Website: crate-barrel
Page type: billing-address
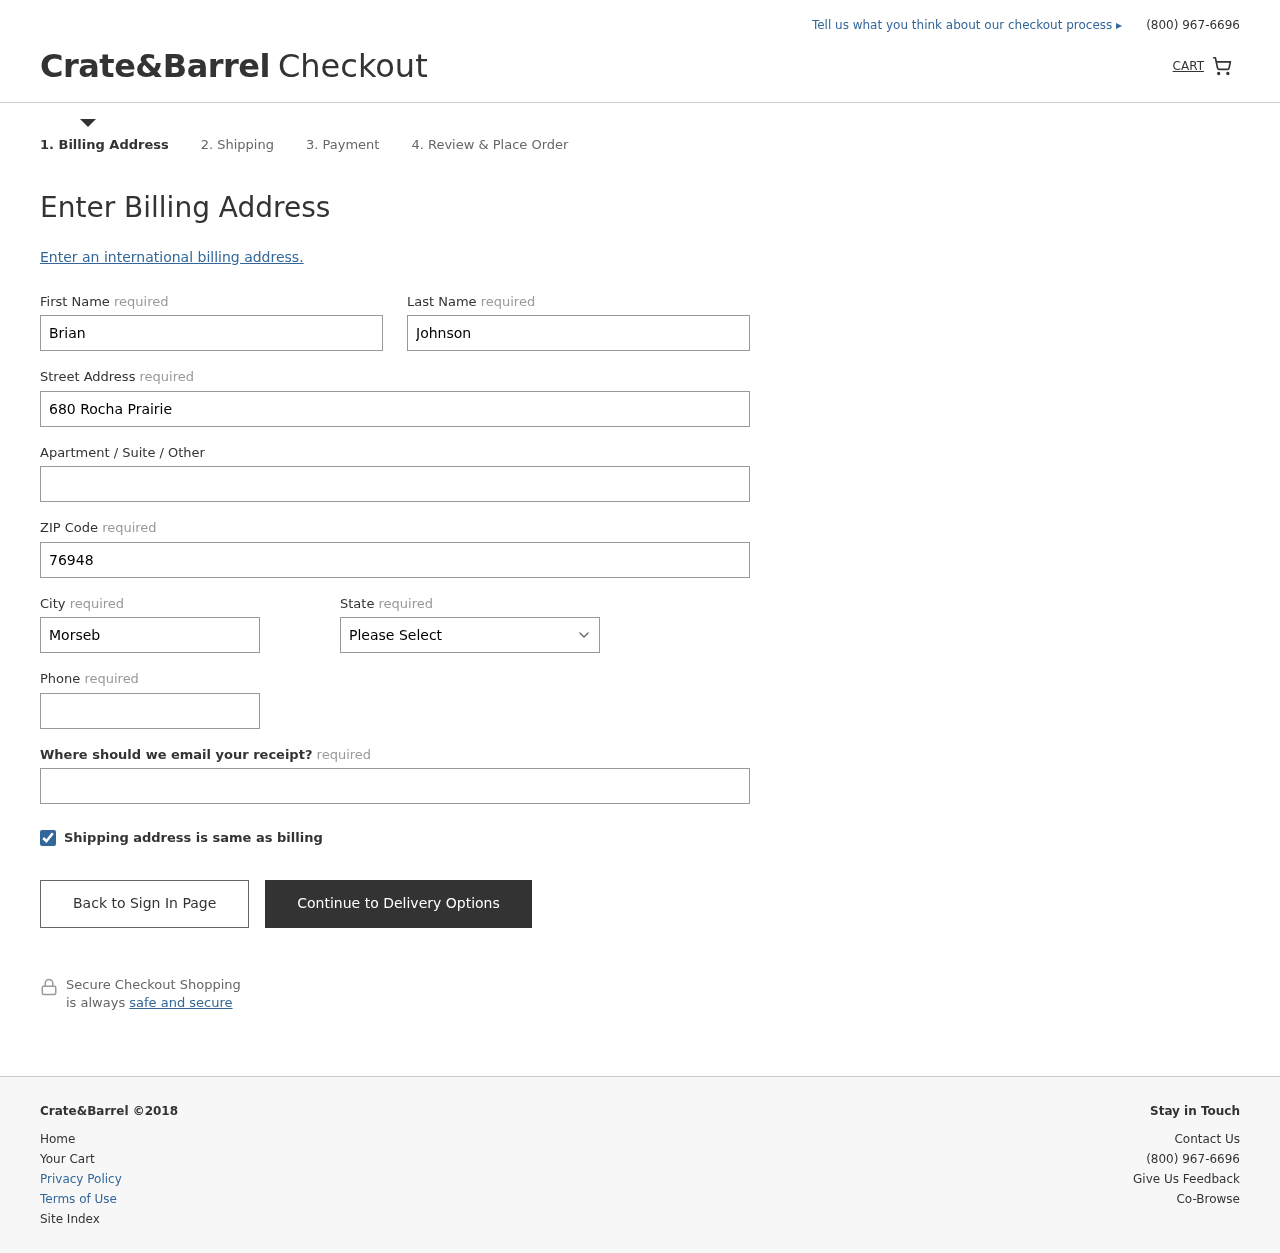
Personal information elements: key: PII_STATE
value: VI
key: PII_FIRSTNAME
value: Brian
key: PII_LASTNAME
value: Johnson
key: PII_STREET
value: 680 Rocha Prairie
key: PII_POSTCODE
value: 76948
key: PII_CITY
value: Morsebury
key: PII_PHONE
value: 4449151755
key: PII_EMAIL
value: brianjohnson@yahoo.com